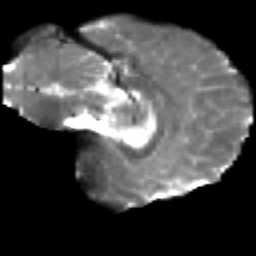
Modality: T2w
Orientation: sagittal
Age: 26
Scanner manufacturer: siemens
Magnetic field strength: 3 T
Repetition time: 2.2 s
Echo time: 0.084 s